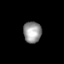
Tissue: skin
Cell type: Endothelial cells
Senescence score: 0.7867
Nuclear area (px): 374
Mean DAPI intensity: 152.799